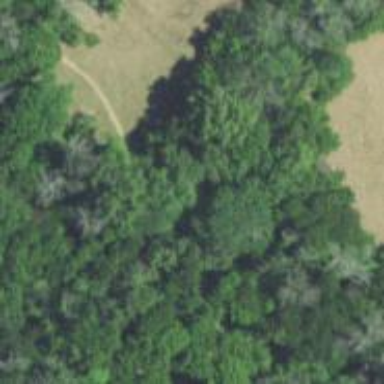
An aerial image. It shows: Path.